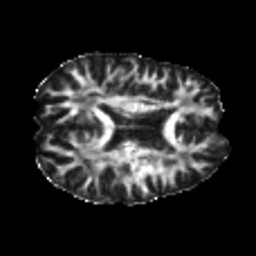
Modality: FA
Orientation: axial
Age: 21
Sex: male
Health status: healthy
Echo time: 0.074 s